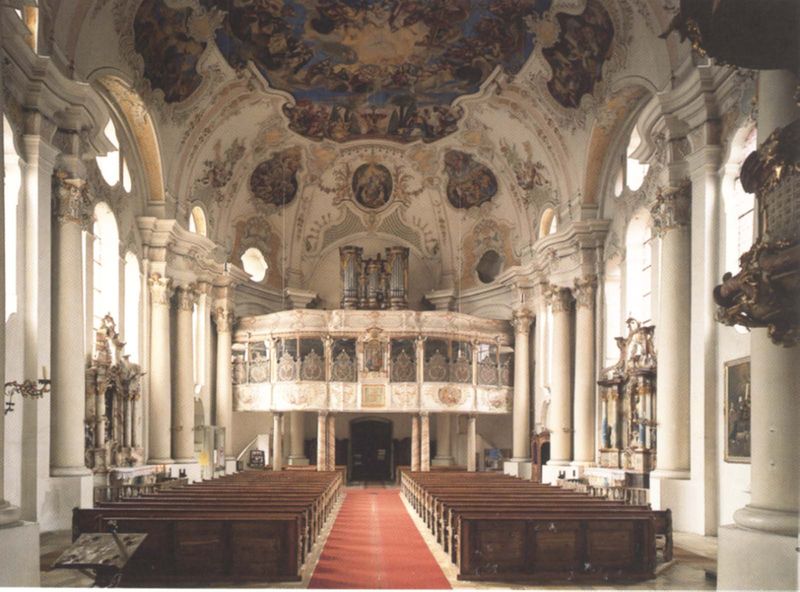
Titel: Frauenkirche Günzburg
Künstler: Dominikus Zimmermann
Standort: Günzburg, Frauenkirche (EU - D - Bayern)
Schlagwörter: blau, gemälde, weiß, gelb, fenster, hell, lampen, licht, marmor, säule, säulen, tür, rot, teppich, barock, innenraum, brüstung, kirche, gold, interieur, decke, innen, balkon, farbig, schiff, farbe, bank, empore, kuppel, verzierung, kerzen, leuchter, stuck, innenansicht, lichteinfall, foto, fotografie, eingang, gang, gewölbe, religion, dom, altar, bänke, kirchenbank, kirchenschiff, mittelgang, kirchenbänke, mittelschiff, orgel, kanzel, sonnenstrahlen, chor, kapelle, ausgang, ständer, deckengemälde, fresko, heilig, rosetten, fot, fesnter, deckenmalerei, altäre, prunkvoll, roter, roter teppich, seitenaltar, beichtstuhl, redepult, deckengemölde, freskoi